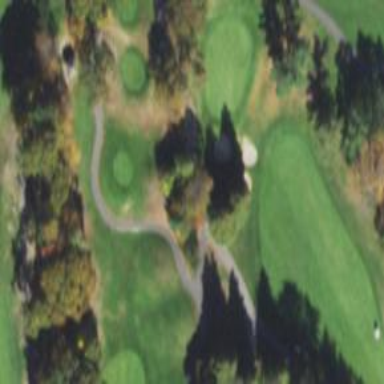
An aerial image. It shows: Path for both roads and golfers.